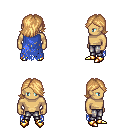
a pixel art fantasy rpg character, male body template, human, tanned skin, blue tattered cape, metal pants, light blonde swoop hairstyle, gold boots, four views (front, back, left, right), 2x2 character sprite sheet, small pixel art, hard edges, no anti-aliasing